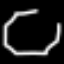
Label: octagon